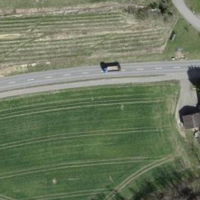
EUNIS habitat code: 52
Species observed at this site:
Fumaria officinalis
Phaneroptera falcata
Podarcis muralis
Anguis fragilis